RGB frame:
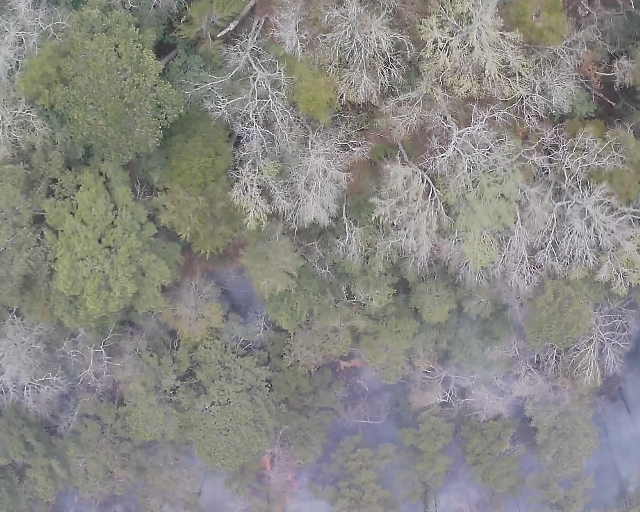
Thermal frame:
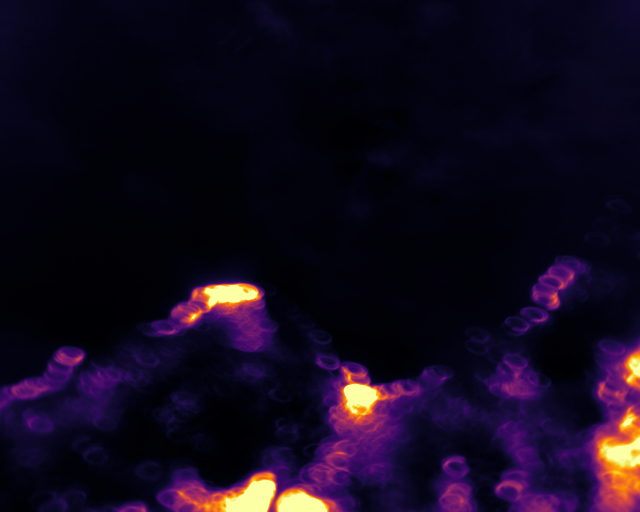
Captured: 2026-02-26 03:10:07
Pixels at or above 80 °C: 8166 (fraction of frame: 0.02492)